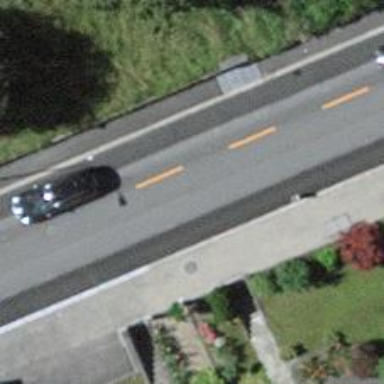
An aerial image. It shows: Secondary road with asphalt surface and dedicated cycle lane on the left.